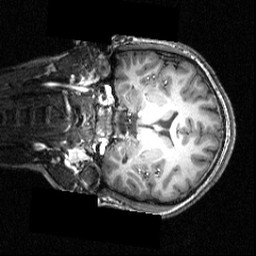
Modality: T1w
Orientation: coronal
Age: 21
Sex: female
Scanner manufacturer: siemens
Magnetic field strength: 3.951 T
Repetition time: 1.5 s
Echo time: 0.00335 s